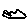
Label: cloud